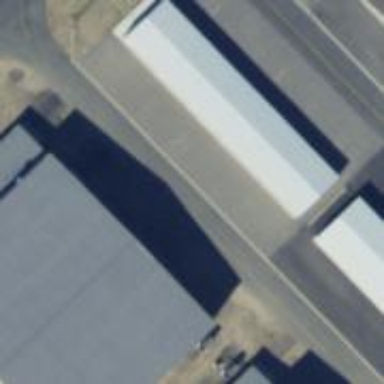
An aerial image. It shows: Hangar building at the airport.